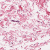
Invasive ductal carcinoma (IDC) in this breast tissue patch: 0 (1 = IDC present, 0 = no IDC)